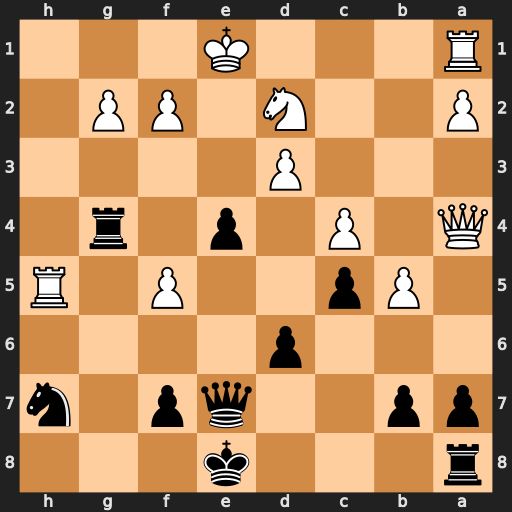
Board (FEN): r3k3/pp2qp1n/3p4/1Pp2P1R/Q1P1p1r1/3P4/P2N1PP1/R3K3
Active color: b
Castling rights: Qq
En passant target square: -
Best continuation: exd3+ Kf1 Qe2+